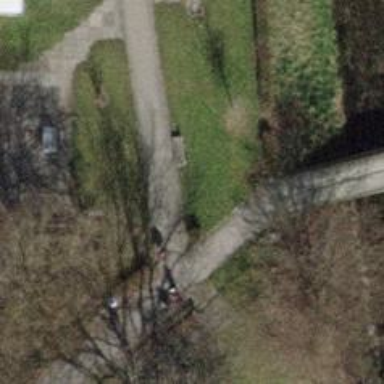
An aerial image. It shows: Brown bench.